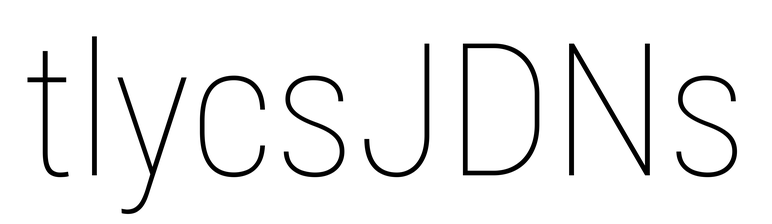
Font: Roboto_Condensed_Thin